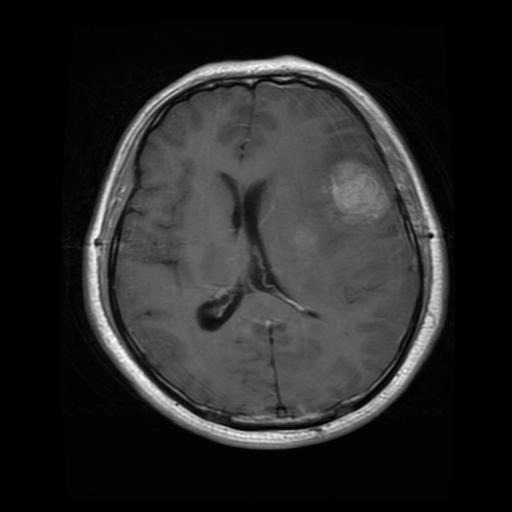
Label: meningioma